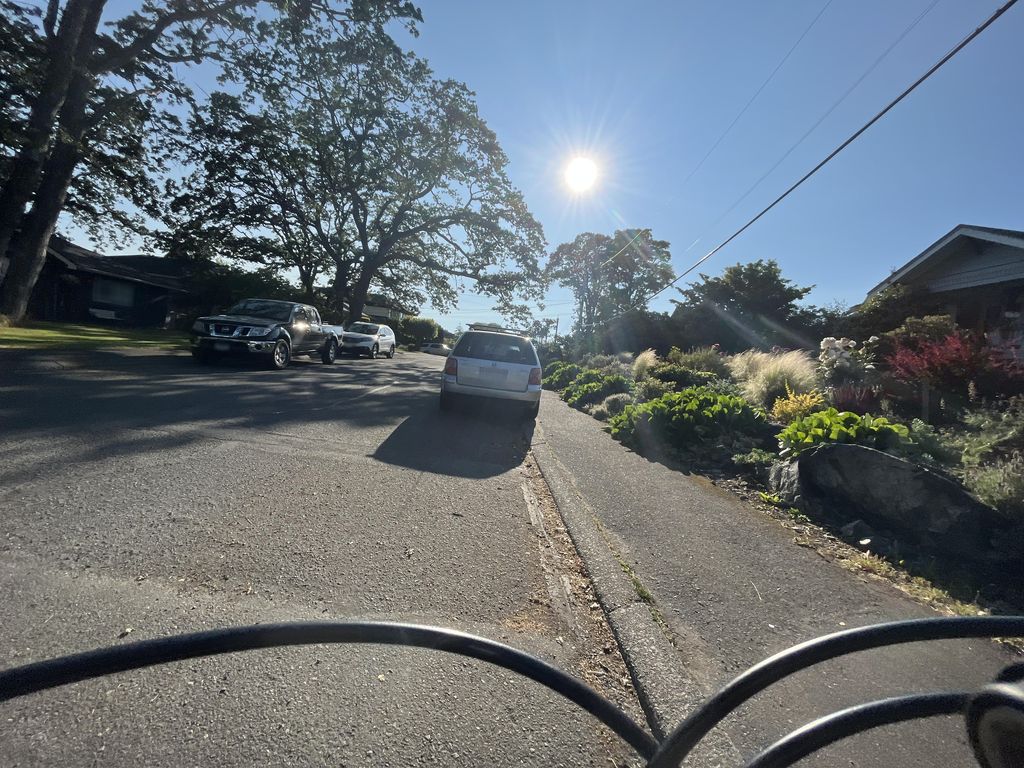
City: victoria